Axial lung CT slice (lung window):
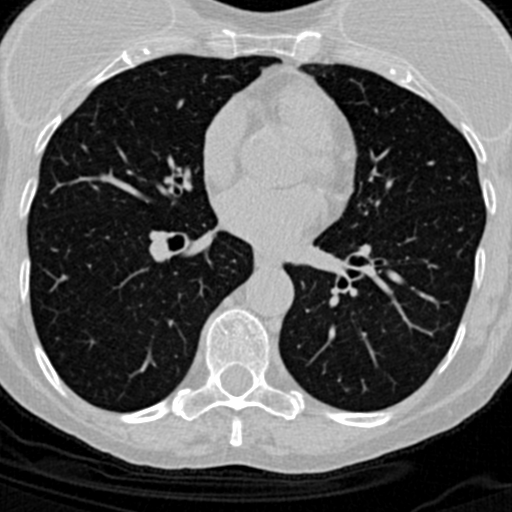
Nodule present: no